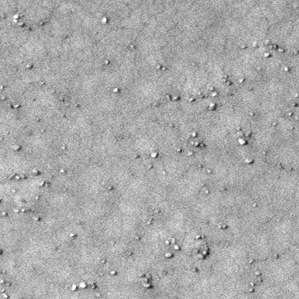
Label: frost